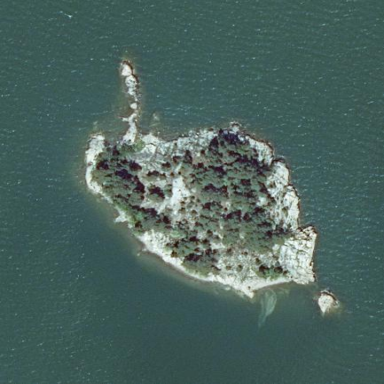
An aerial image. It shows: Islet located along the natural coastline.